RGB frame:
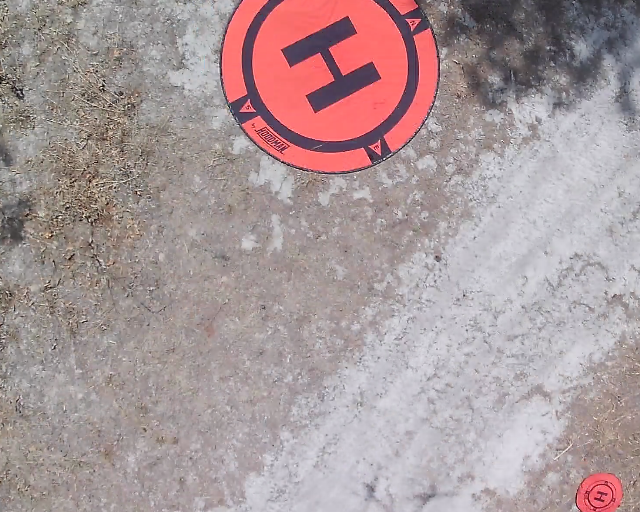
Thermal frame:
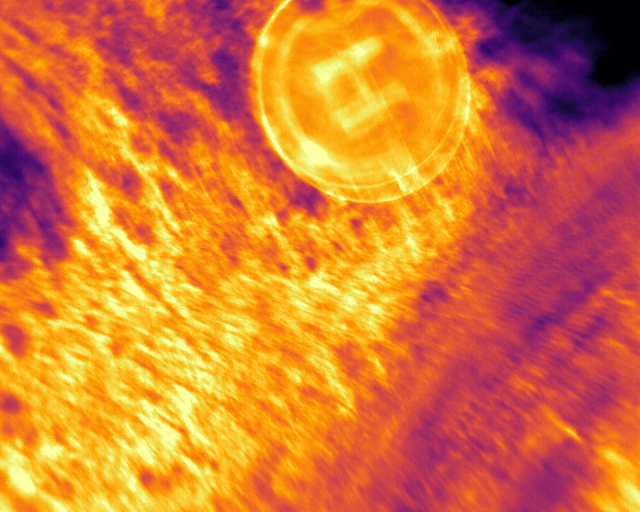
Captured: 2026-02-26 02:33:26
Pixels at or above 80 °C: 0 (fraction of frame: 0)